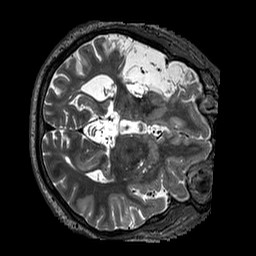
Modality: T2w
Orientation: axial
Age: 39
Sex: male
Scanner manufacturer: siemens
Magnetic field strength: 3 T
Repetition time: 3.2 s
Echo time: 0.567 s